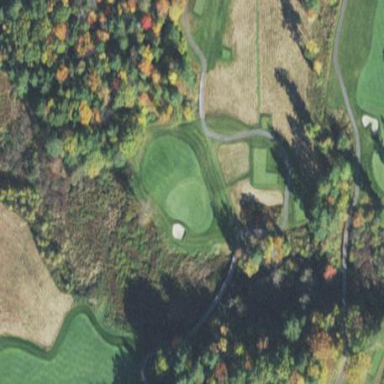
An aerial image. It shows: Patch of grass used as heavy rough in the golf course.